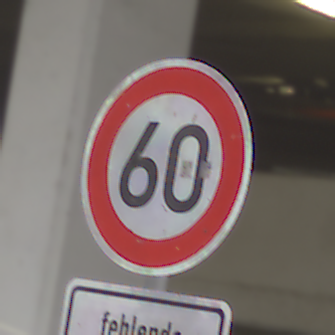
Verkehrszeichen: Geschwindigkeit60
Zusatzzeichen unten: HinweiseAufGefahrenDurchVerbaleAngabe7
Umgebung: Roofed, Urban
Tageszeit: Midday
Wetter: Overcast
Licht: Artificial
Jahreszeit: NotSpecified
Kontrast: MediumContrast